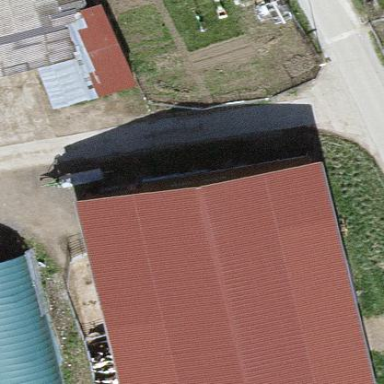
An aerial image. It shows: Greenhouse.